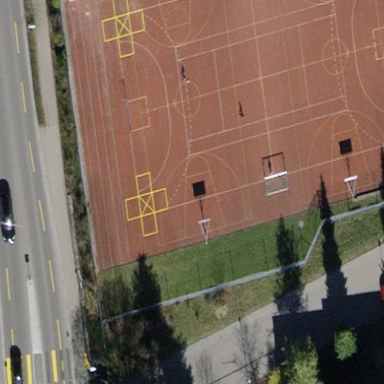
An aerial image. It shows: Multi-sport pitch for leisure activities.